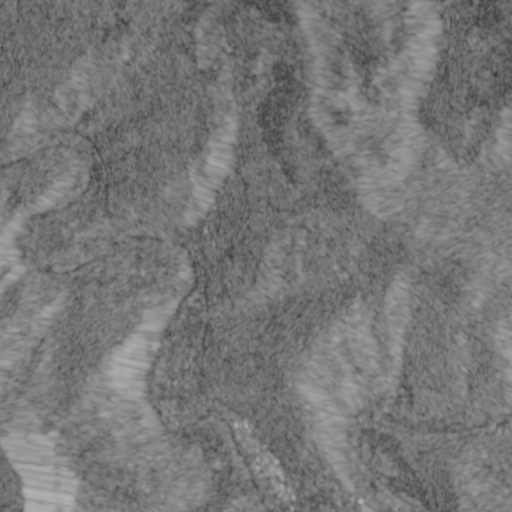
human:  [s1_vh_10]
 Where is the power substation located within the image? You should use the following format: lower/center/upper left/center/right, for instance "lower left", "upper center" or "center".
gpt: The power substation is located in the lower center of the image.
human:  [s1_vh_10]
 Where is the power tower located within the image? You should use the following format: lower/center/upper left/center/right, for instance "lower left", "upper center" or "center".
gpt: The power tower is located in the lower left of the image.
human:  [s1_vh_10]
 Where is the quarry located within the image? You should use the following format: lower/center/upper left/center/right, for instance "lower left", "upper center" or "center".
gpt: There is no quarry in the image.

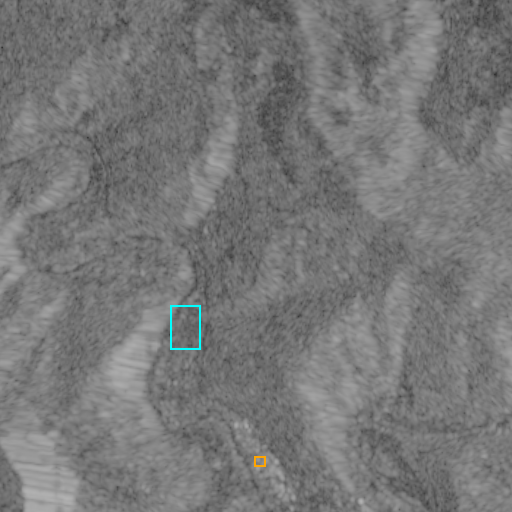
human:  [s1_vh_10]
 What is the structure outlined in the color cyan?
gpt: The structure outlined in cyan is a crop field.
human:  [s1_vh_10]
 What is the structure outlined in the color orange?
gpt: The structure outlined in orange is a power substation.
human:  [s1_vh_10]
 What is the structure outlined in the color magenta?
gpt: There is no magenta outline.